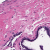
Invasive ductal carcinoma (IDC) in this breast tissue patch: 0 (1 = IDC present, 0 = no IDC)